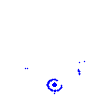
Particle: kaon